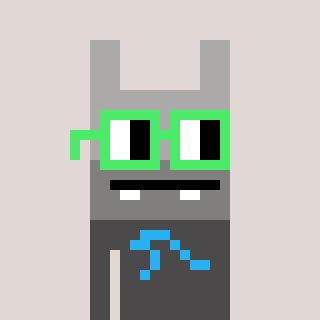
a pixel art character with square light green glasses, a rabbit-shaped head and a grayscale-colored body on a warm background